Question: I have a question about the two folders indicated in the image ( External dependencies and Ressource files ), What is the utility of these two folders, and what can be put inside them ?
in c programming example ?

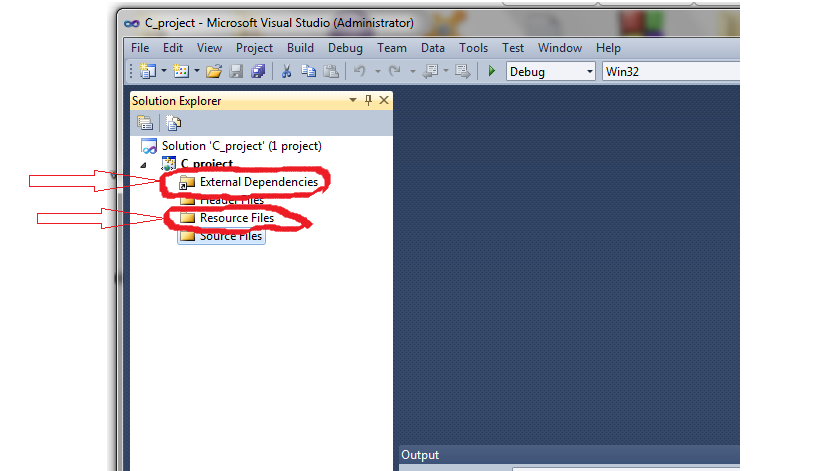
Answer: On the top of my head, external dependencies may include DLLs having an entry point, whereas resource file may include Dlls without entry point(resource DLL) or an image.